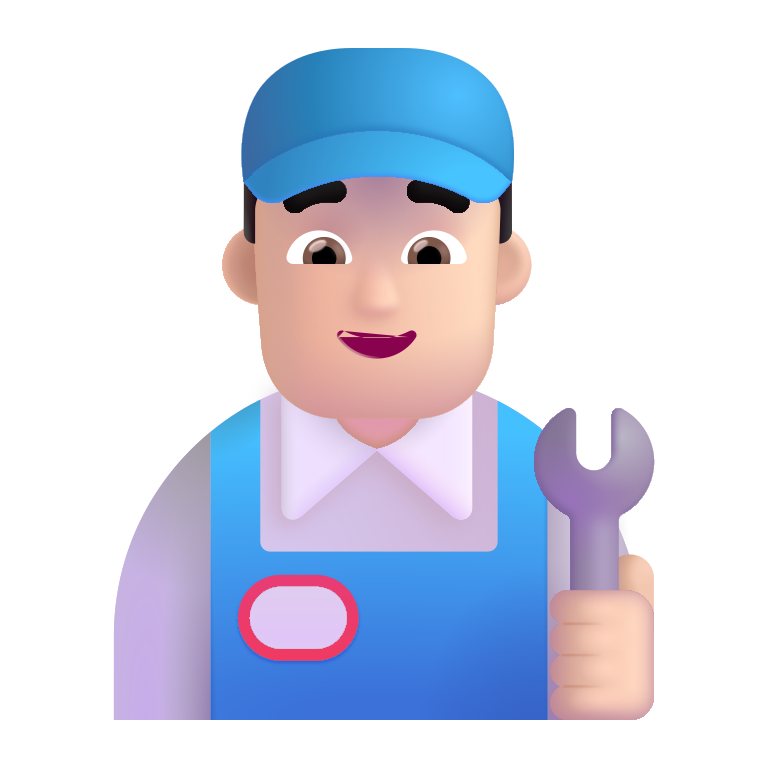
man mechanic color light